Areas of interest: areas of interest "Because of the community altar and temple."
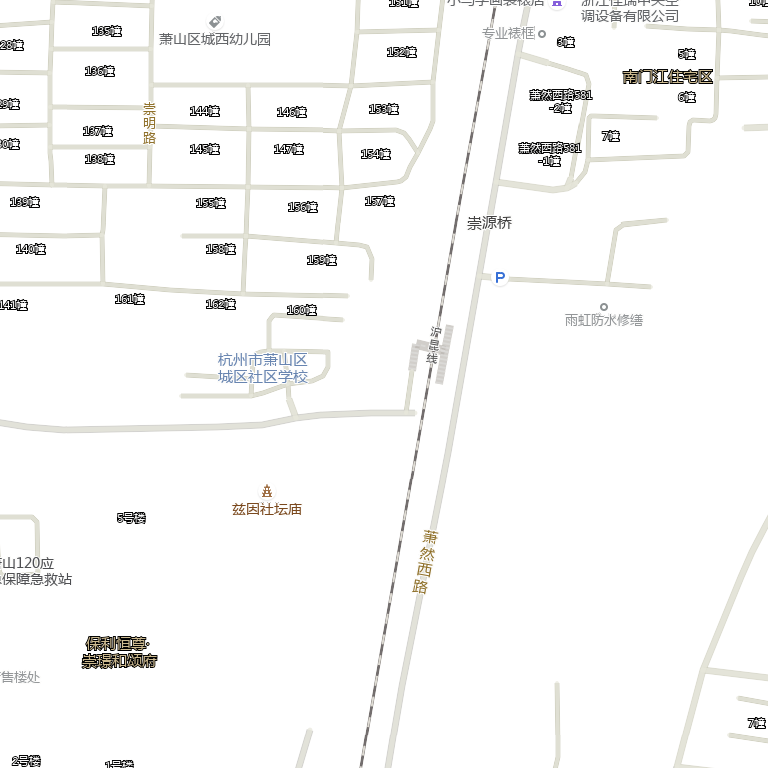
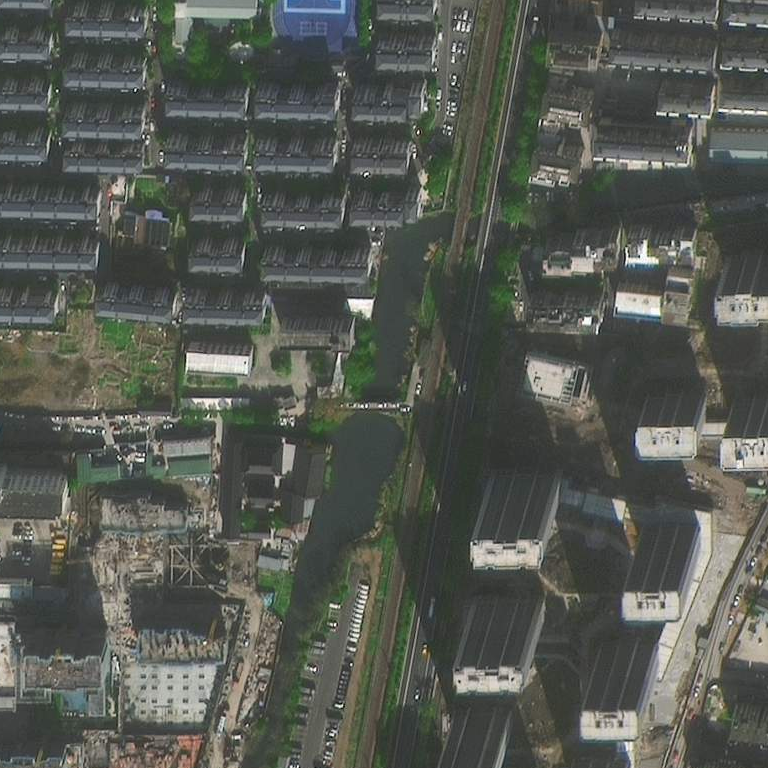